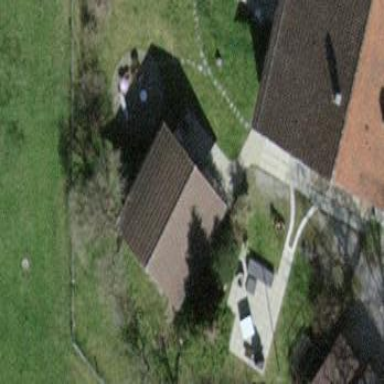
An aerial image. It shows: Shed building.